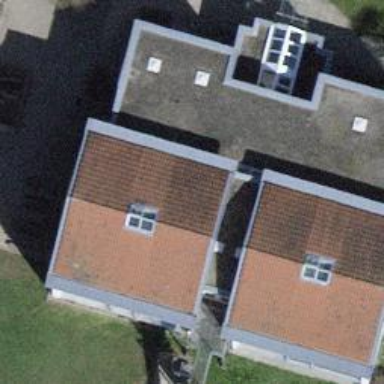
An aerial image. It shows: Kindergarten.